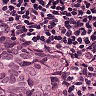
Metastatic tissue present: yes